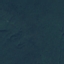
Label: Forest